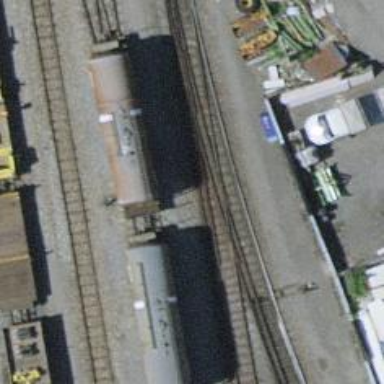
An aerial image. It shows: Railway switch.